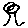
Label: tree